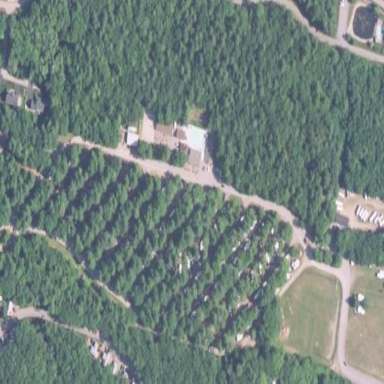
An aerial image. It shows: Caravan site for tourism.